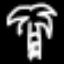
Label: palm tree